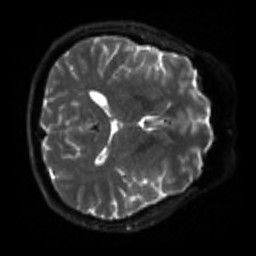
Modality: sbref
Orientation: axial
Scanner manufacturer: siemens
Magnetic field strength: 3 T
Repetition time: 4 s
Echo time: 0.0594 s